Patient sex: M
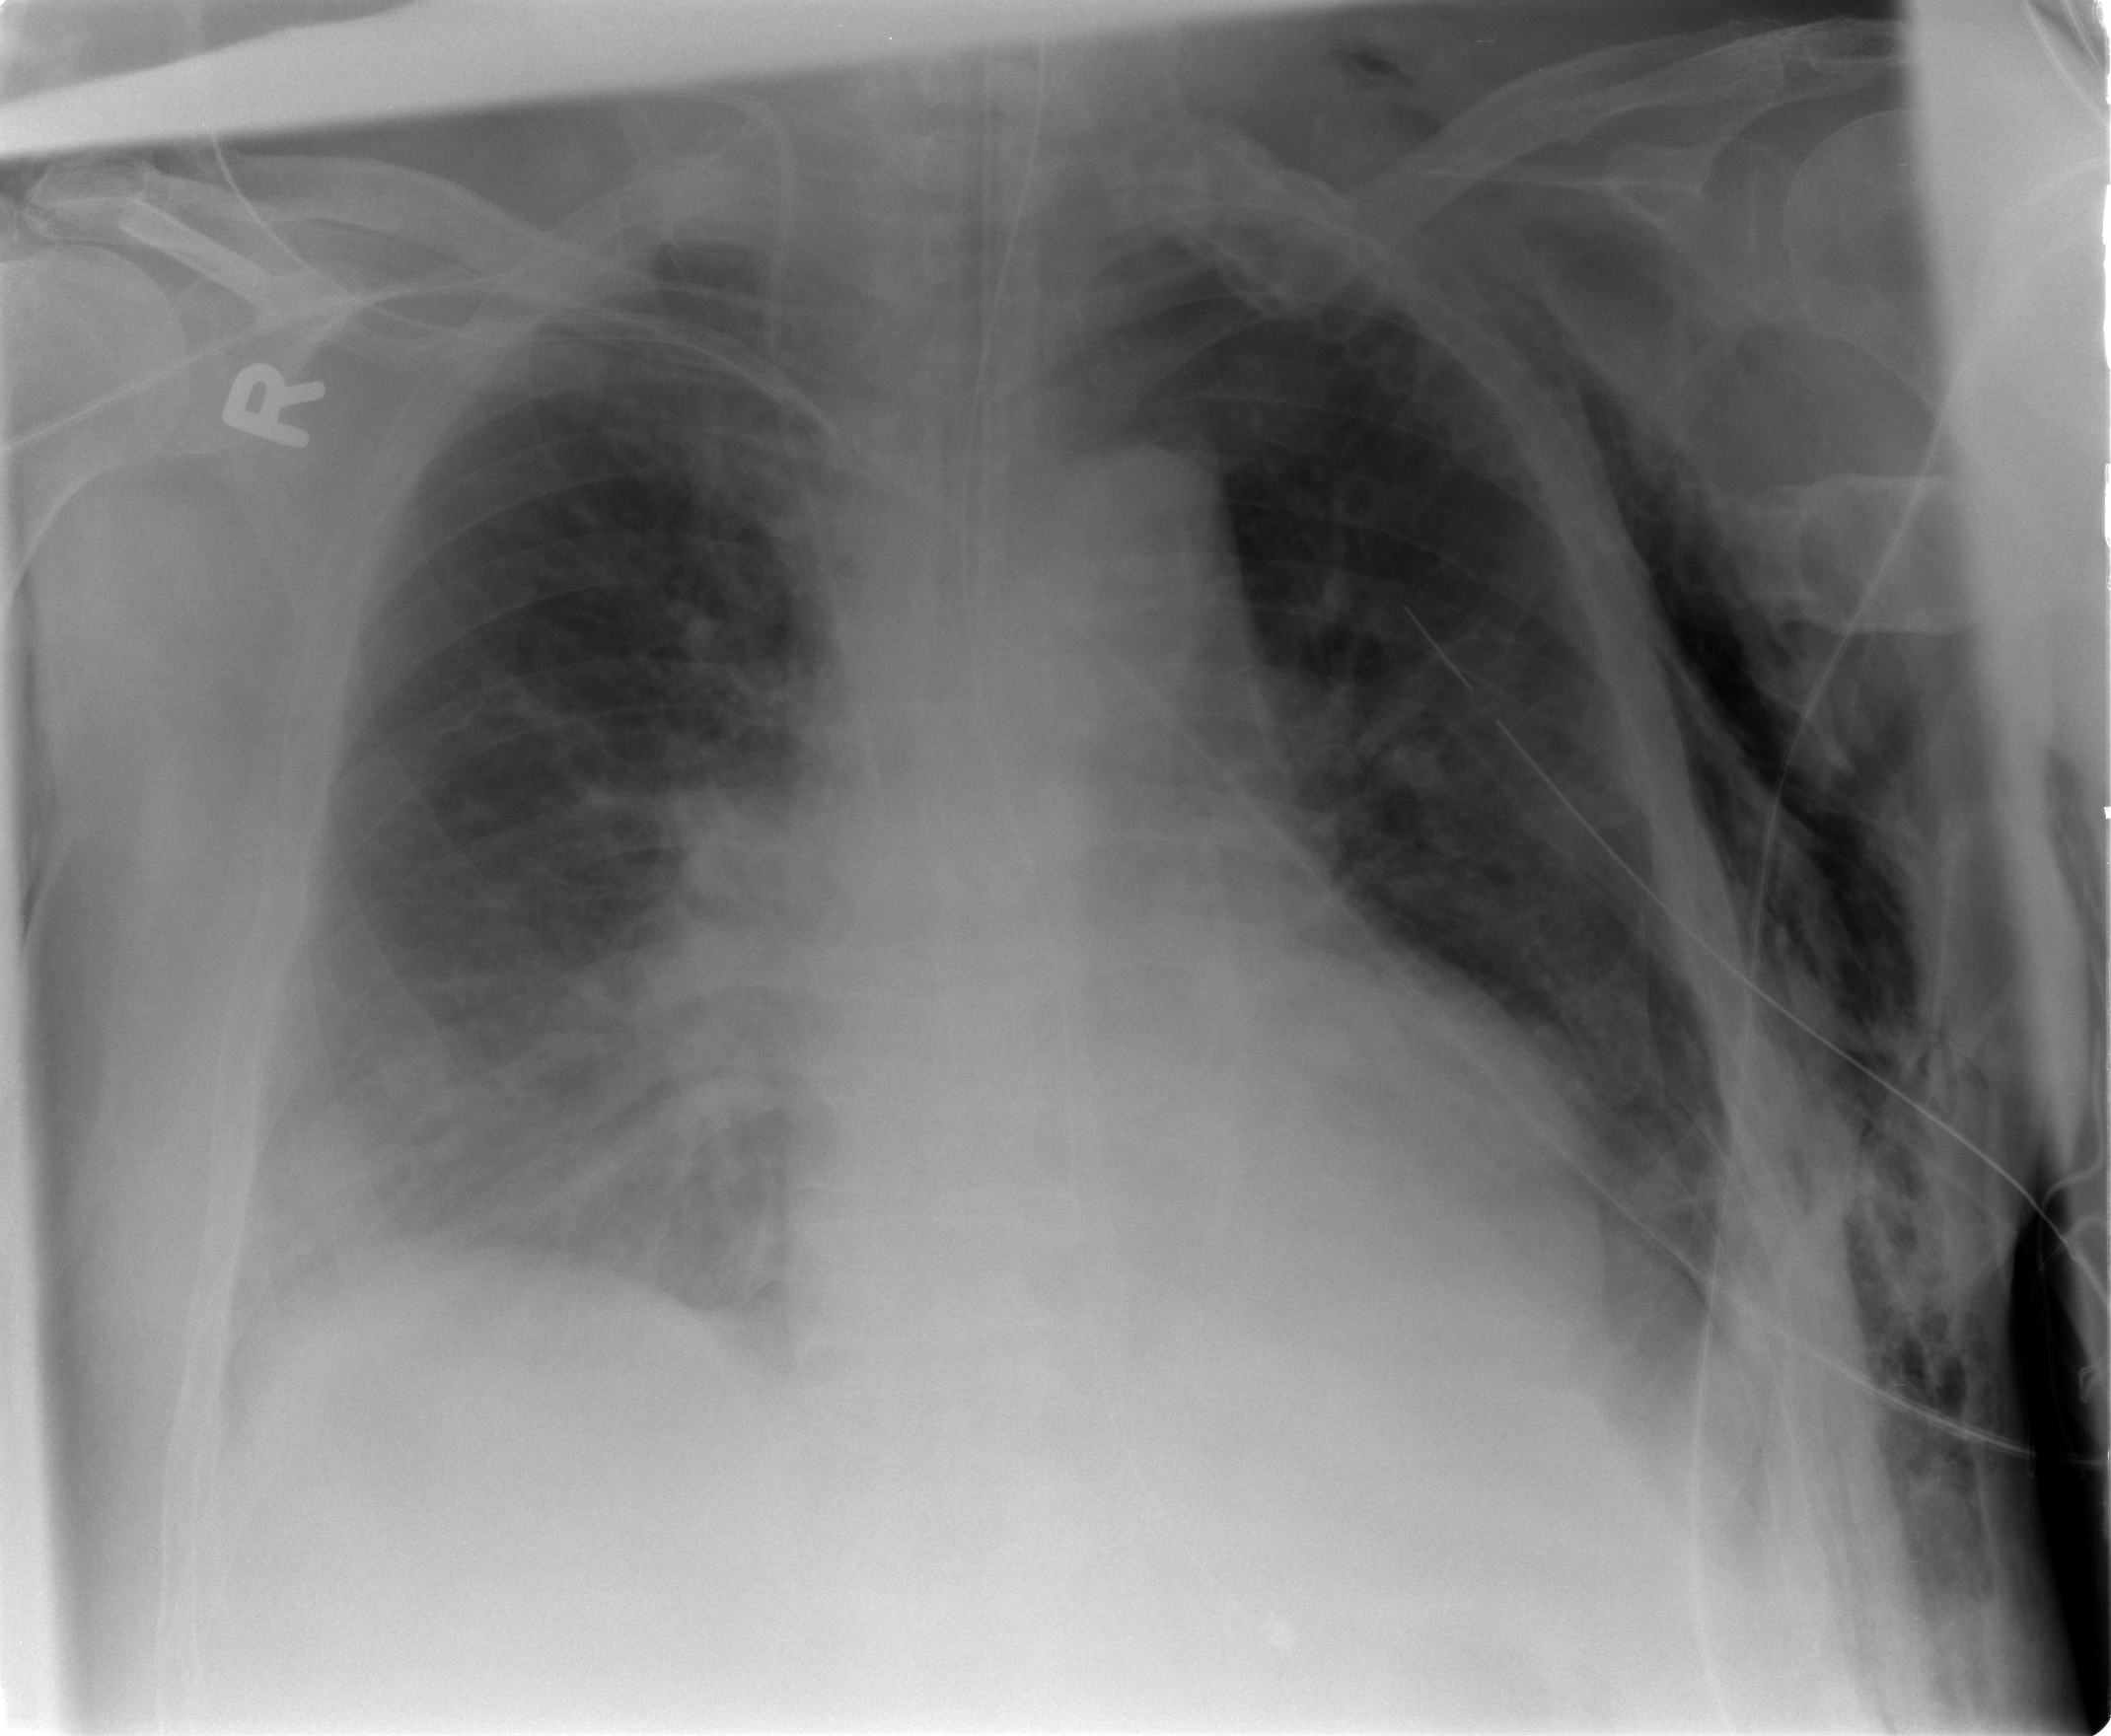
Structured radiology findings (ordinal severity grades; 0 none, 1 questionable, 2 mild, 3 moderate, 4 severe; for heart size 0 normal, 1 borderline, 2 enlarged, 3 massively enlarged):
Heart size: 2
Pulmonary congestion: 2
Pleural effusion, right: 0
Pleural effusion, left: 2
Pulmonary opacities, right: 2
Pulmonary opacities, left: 2
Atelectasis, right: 2
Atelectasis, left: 2